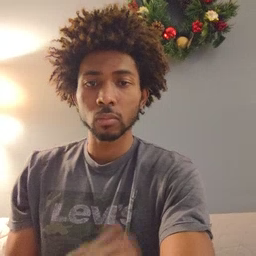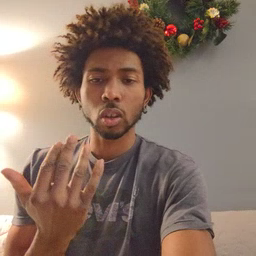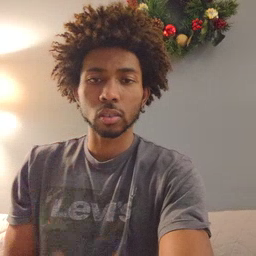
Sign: wait